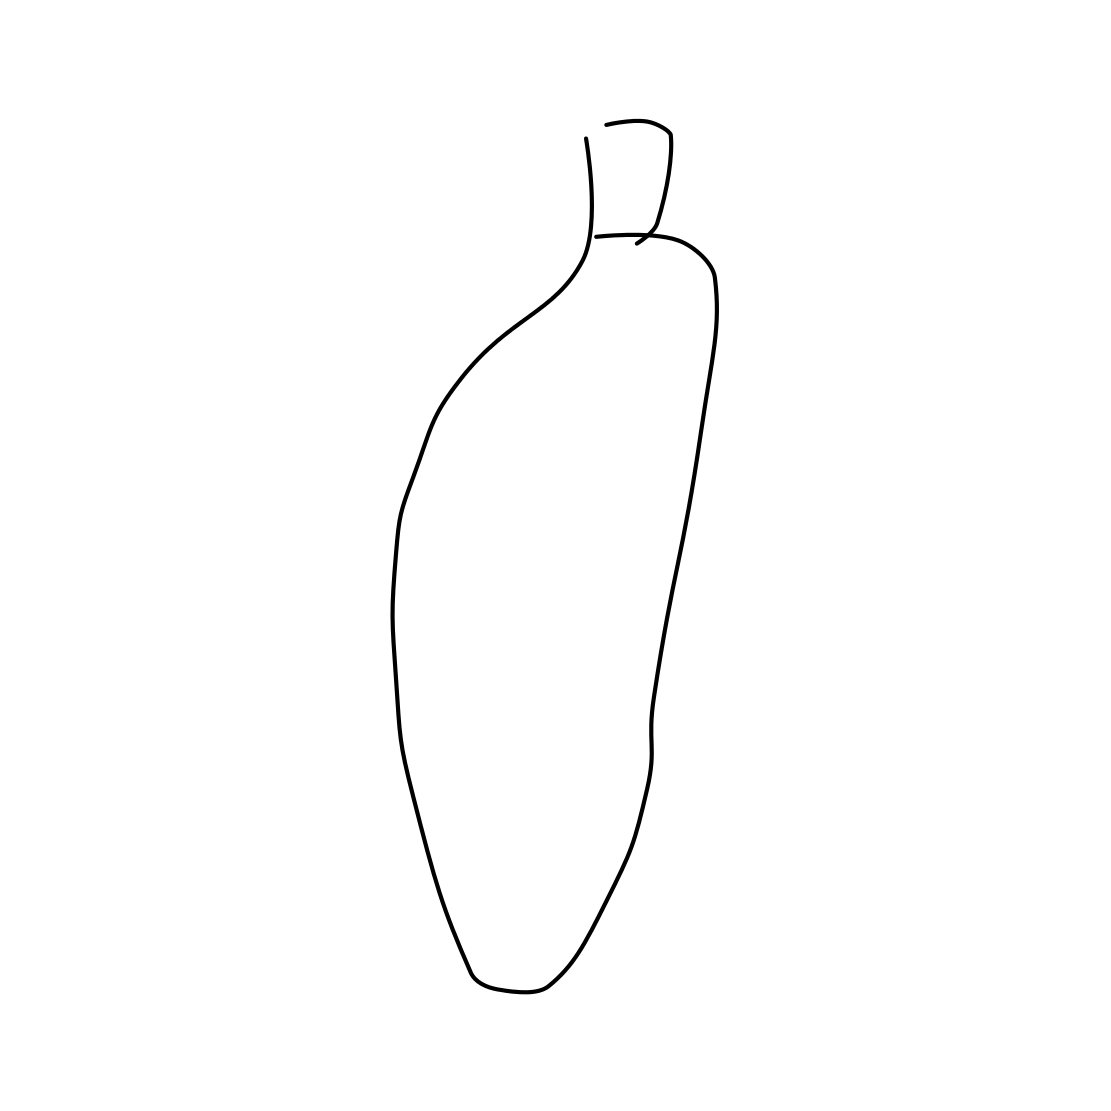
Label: banana